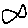
Label: fish